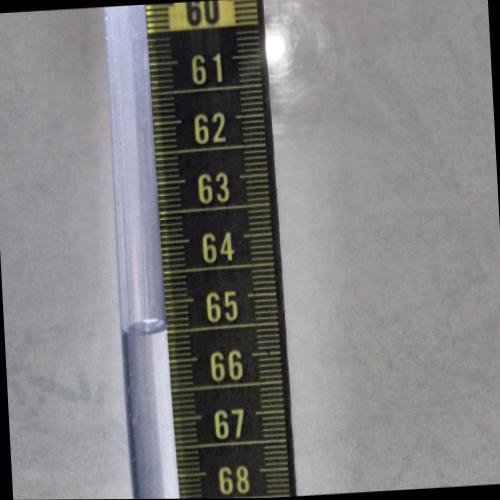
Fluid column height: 65.5 cm